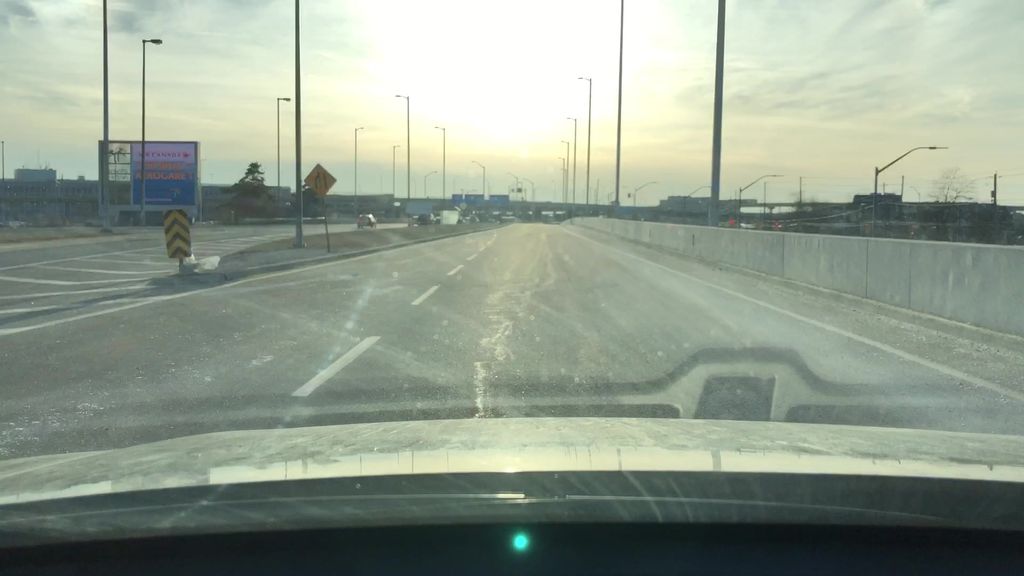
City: toronto